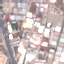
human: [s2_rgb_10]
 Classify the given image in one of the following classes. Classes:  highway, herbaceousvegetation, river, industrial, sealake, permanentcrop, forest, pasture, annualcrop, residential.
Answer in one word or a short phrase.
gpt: Industrial